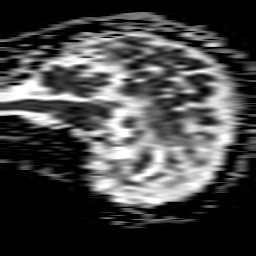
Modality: ADC
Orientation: sagittal
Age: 75
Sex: female
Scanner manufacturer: philips
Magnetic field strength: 1.5 T
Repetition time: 3.505 s
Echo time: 0.09255 s